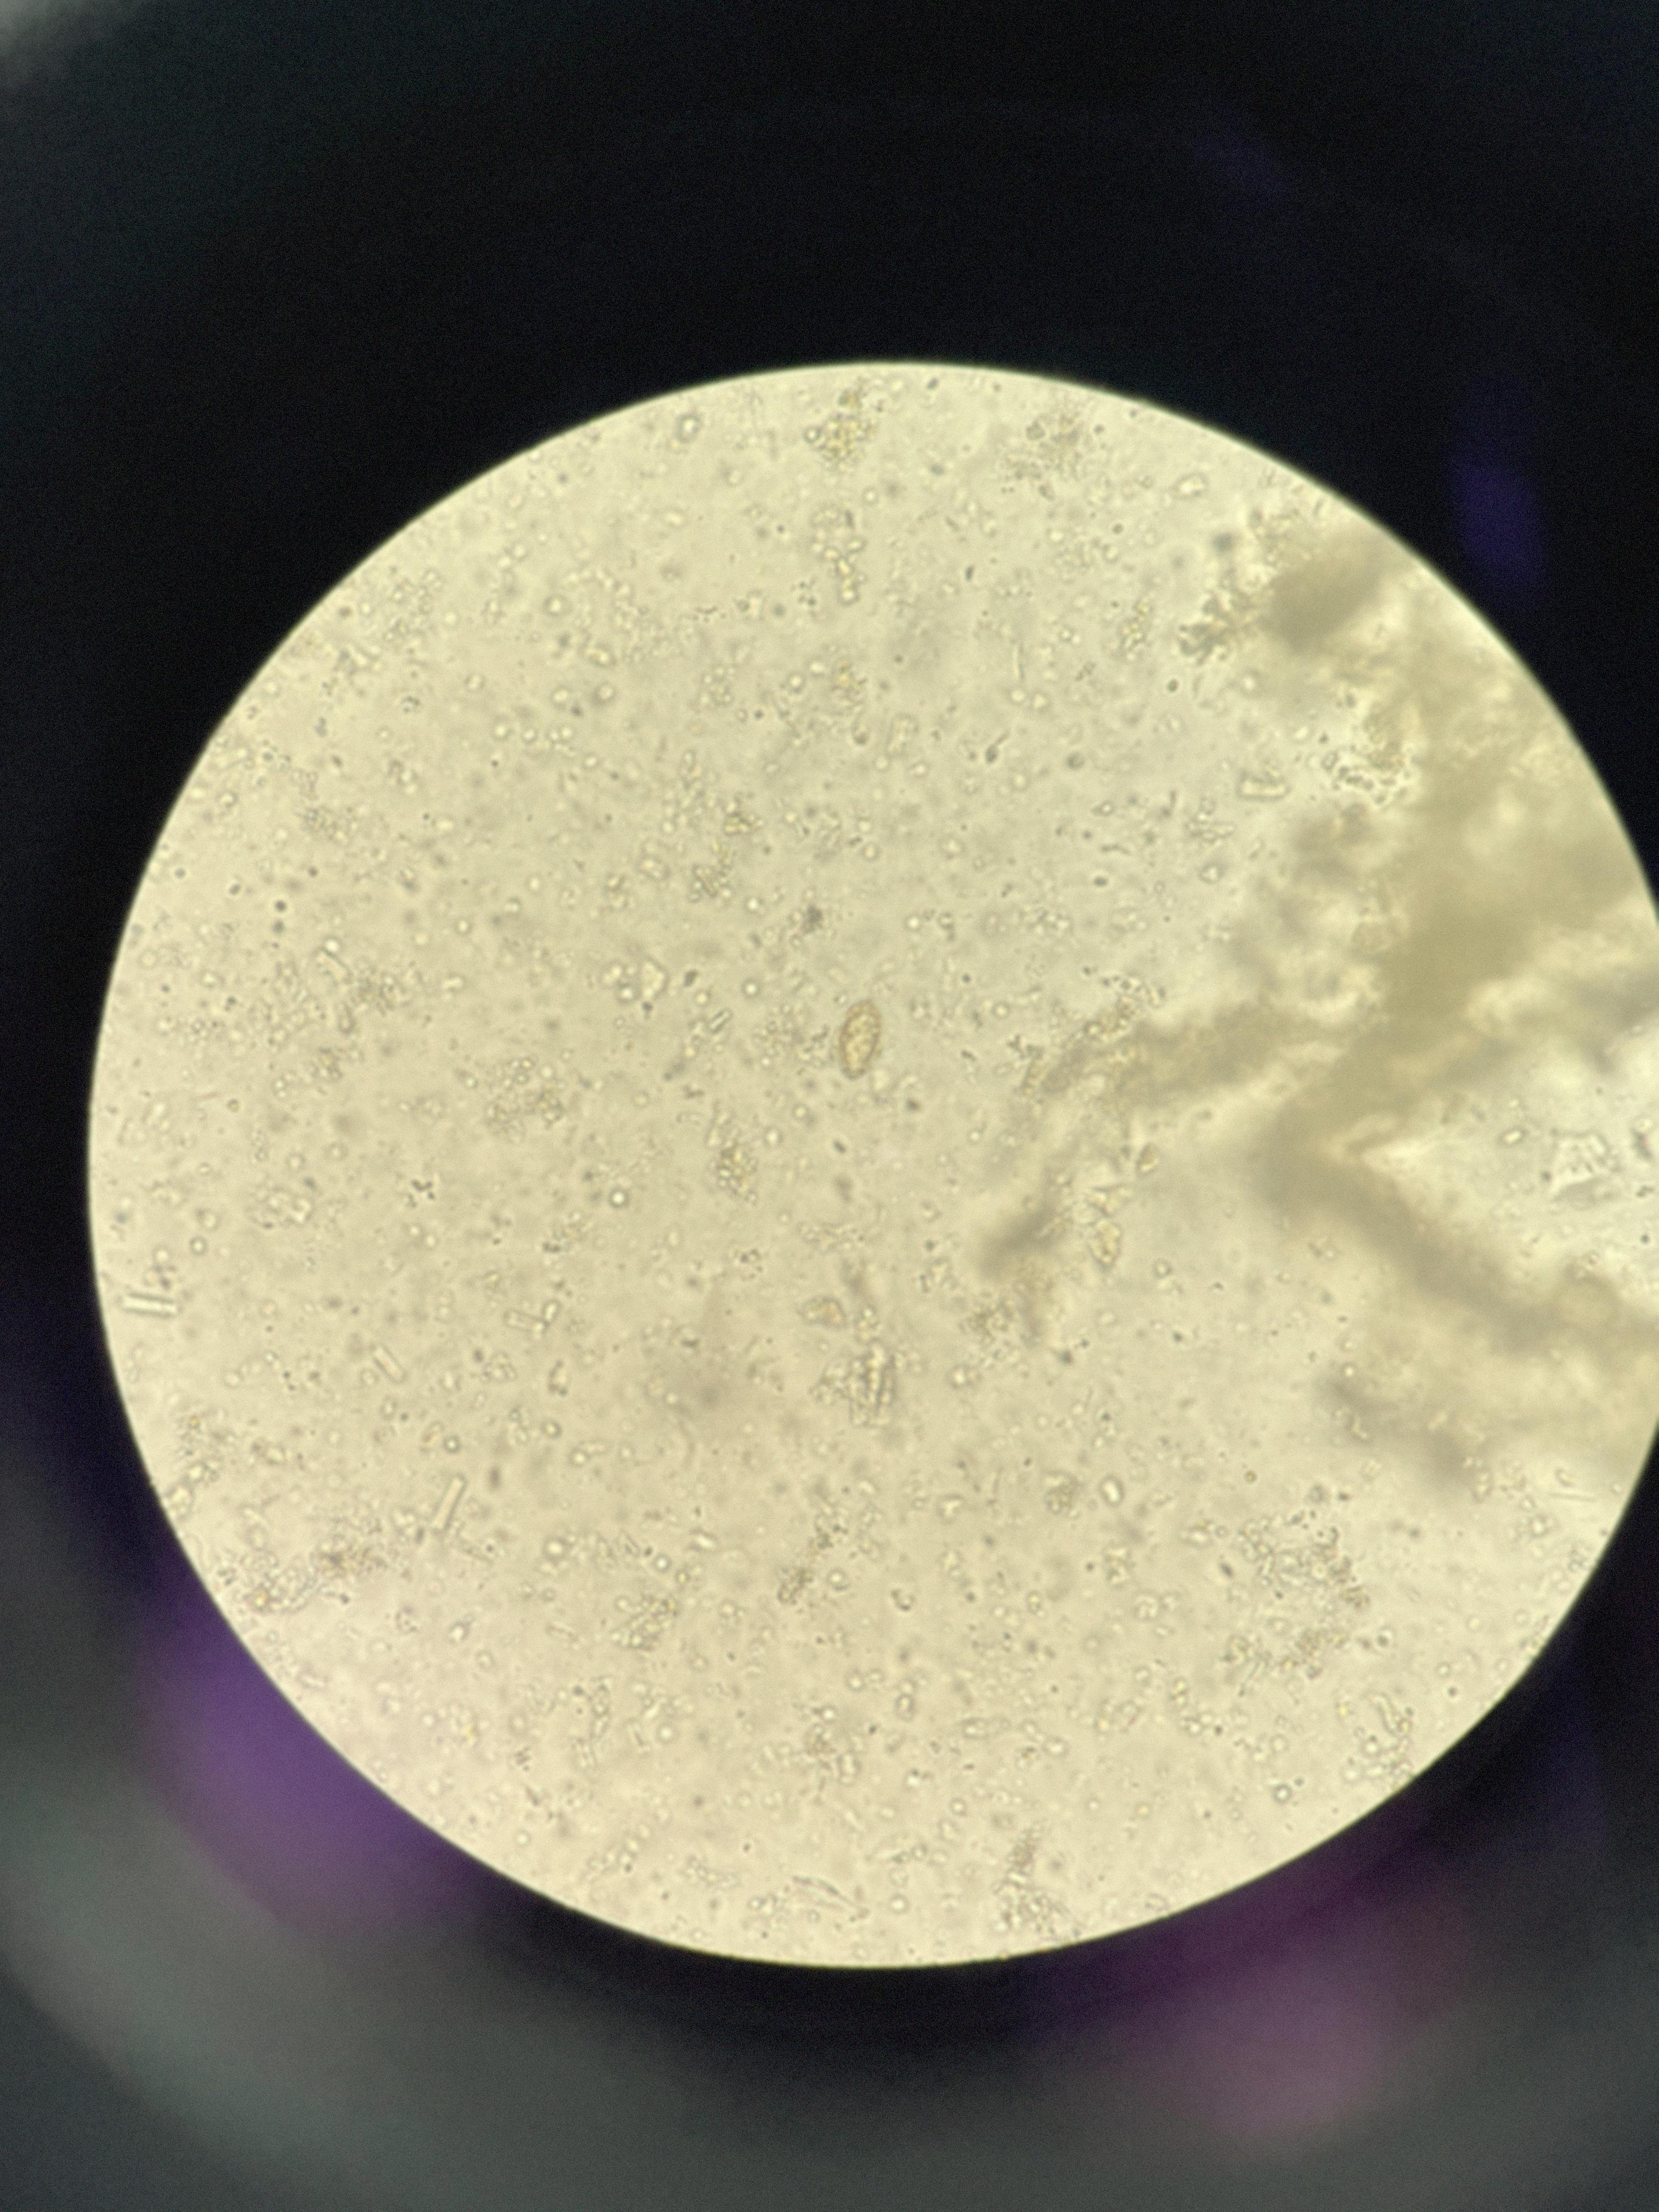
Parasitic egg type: Opisthorchis viverrine